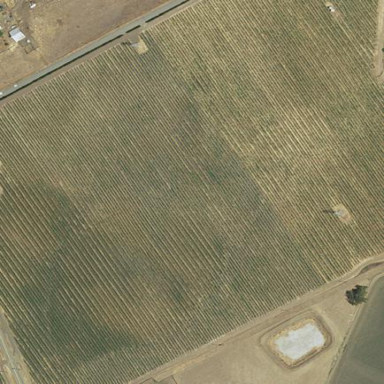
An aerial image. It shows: Vineyard with grape crops.